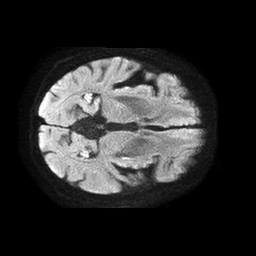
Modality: TRACE
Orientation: axial
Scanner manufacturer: philips
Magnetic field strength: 1.5 T
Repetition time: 4.6 s
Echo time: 0.08631 s